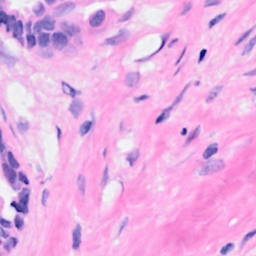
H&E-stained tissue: Breast